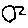
Label: hexagon